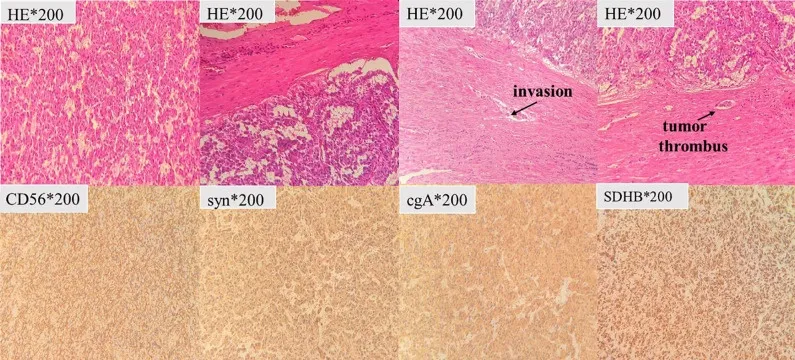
Tumor cells are diffusely distributed, with beam-like structures and capsular invasion. CD56, syn and cgA expression is positive, supporting the diagnosis of pheochromocytoma.
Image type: pathology (immunostaining)